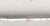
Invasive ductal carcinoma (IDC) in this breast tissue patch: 0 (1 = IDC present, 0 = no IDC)